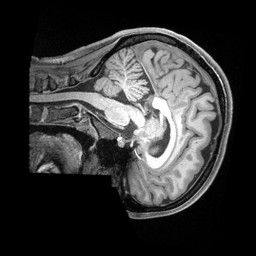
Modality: T1w
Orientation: sagittal
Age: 26
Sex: female
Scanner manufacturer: siemens
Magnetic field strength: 3 T
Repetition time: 2.4 s
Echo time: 0.00226 s